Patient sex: F
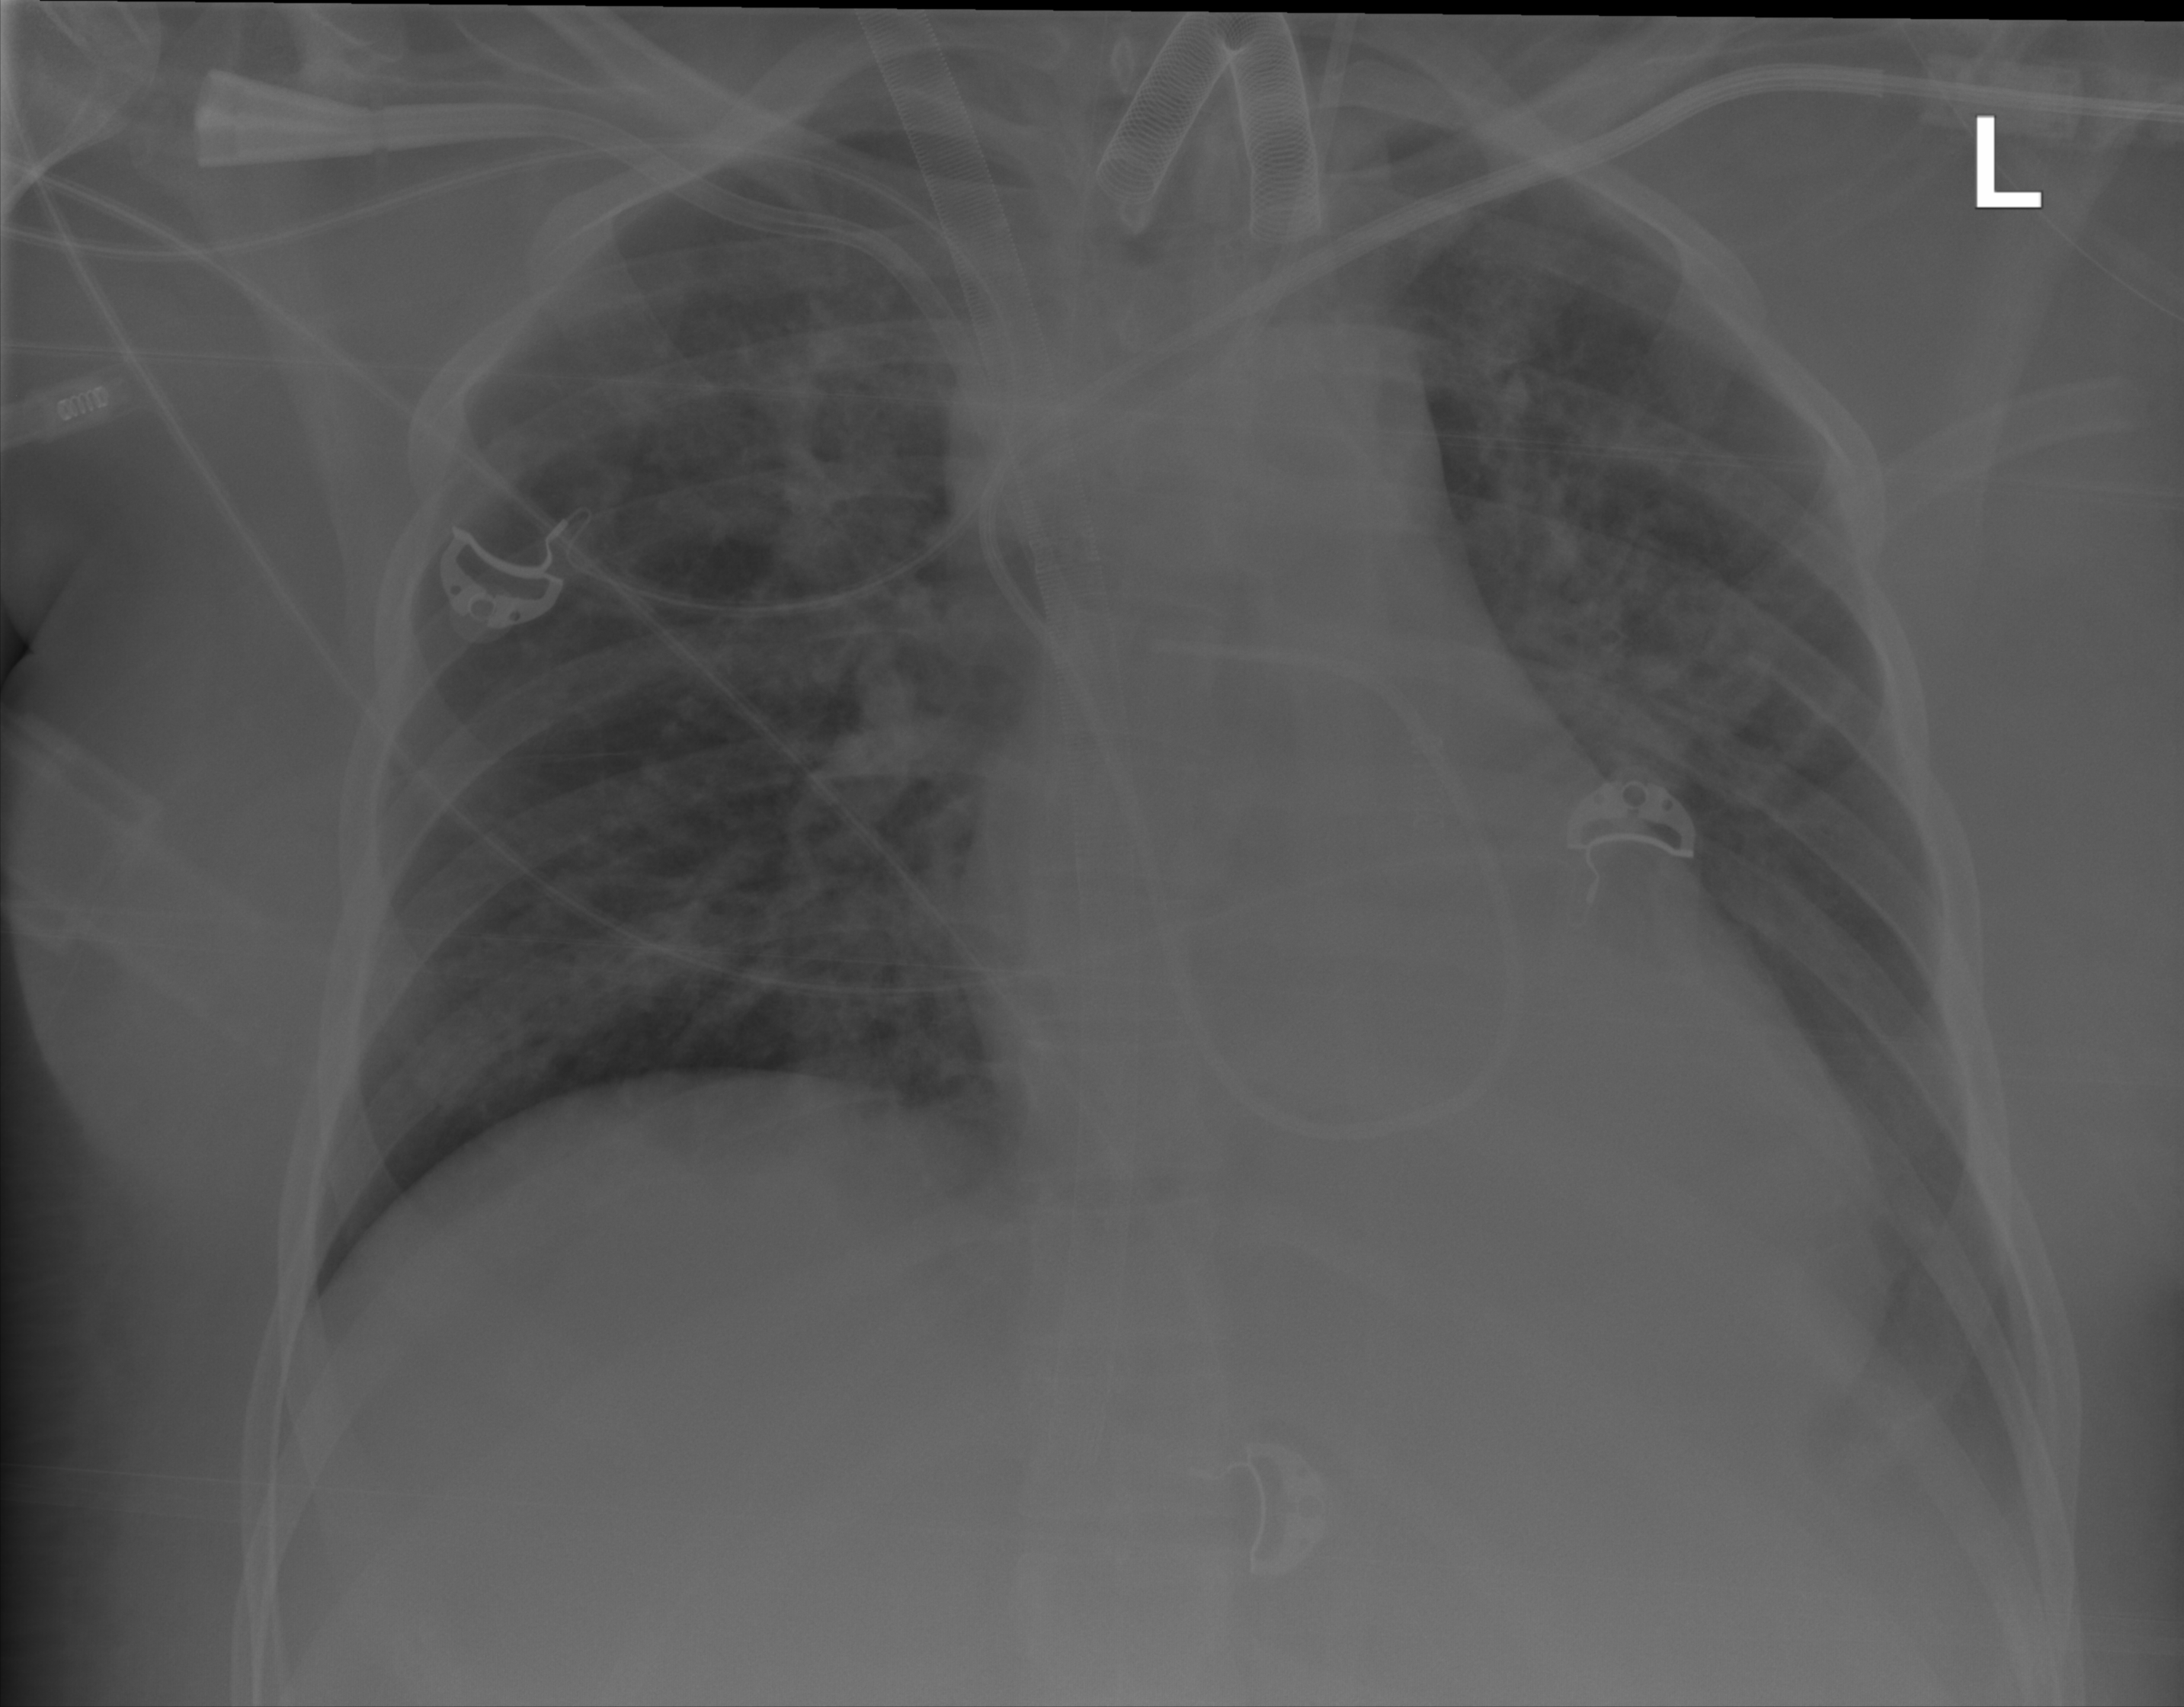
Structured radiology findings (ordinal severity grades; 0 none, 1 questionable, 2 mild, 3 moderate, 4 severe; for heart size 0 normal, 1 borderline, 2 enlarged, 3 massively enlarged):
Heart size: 1
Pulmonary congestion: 2
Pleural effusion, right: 0
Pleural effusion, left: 2
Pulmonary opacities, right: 2
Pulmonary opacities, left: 1
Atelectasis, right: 0
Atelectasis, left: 2